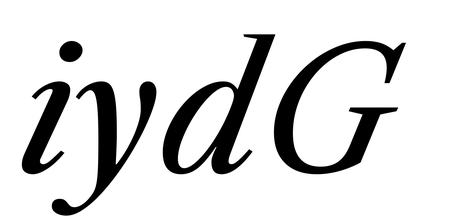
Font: LibreCaslonText-Italic_Italic